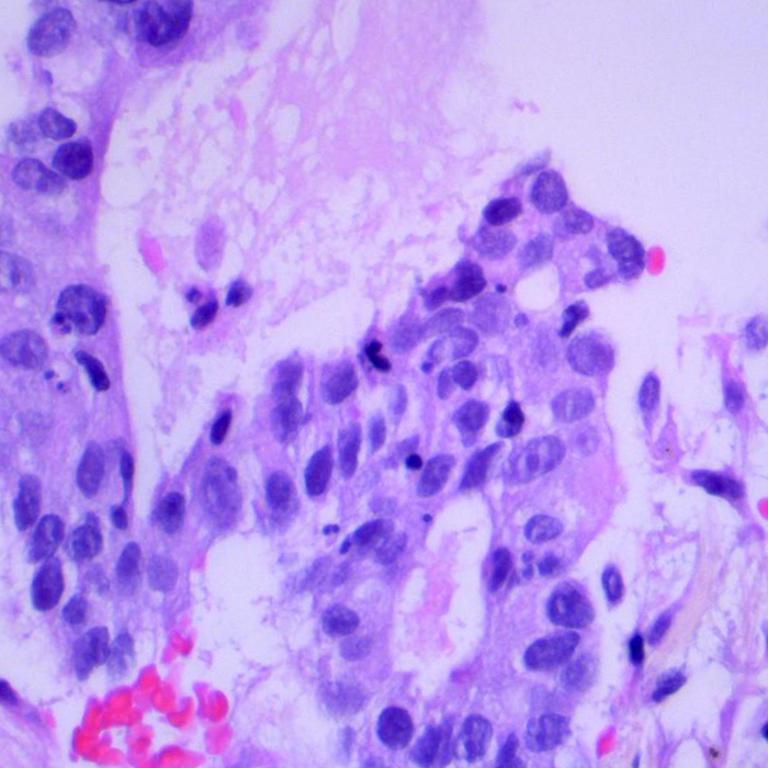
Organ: lung
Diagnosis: adenocarcinomas